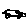
Label: car